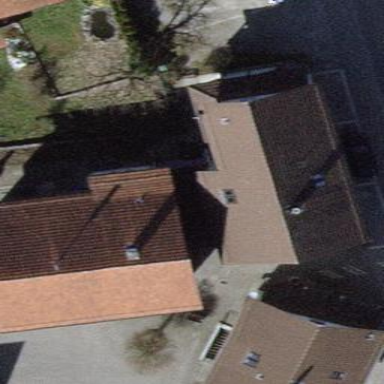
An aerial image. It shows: Gabled roof apartments building.